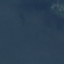
Land use / land cover class: SeaLake